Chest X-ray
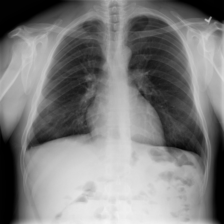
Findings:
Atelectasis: negative
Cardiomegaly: negative
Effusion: negative
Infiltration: negative
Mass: negative
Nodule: negative
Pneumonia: negative
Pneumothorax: negative
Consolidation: negative
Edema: negative
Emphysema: negative
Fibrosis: negative
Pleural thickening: negative
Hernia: negative